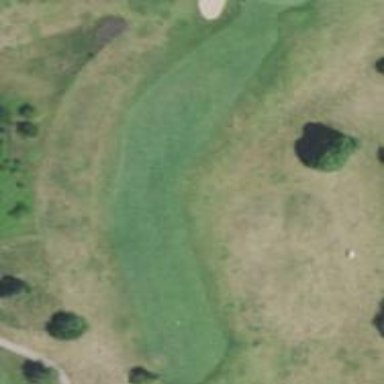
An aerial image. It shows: View of golf hole.